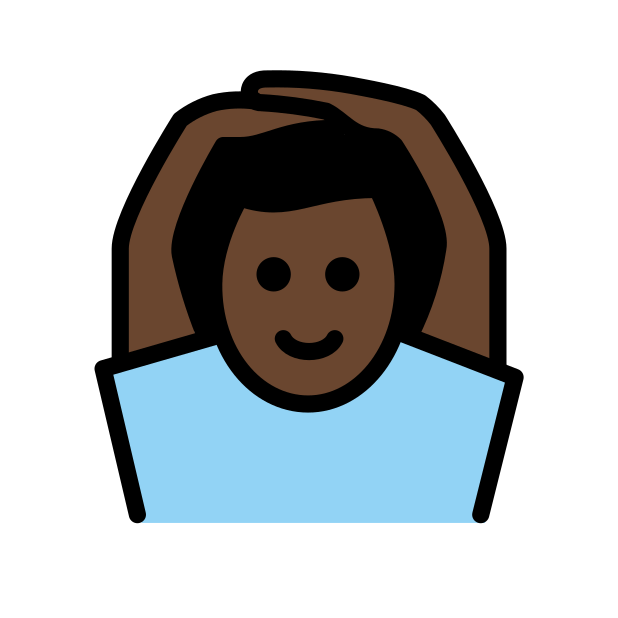
man gesturing OK: dark skin tone